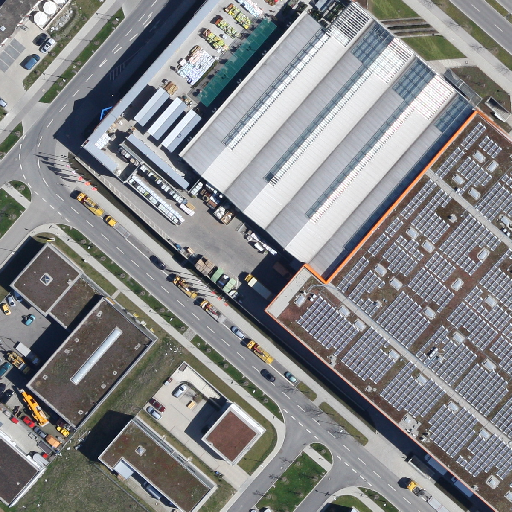
Referring expression: impervious surface